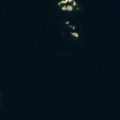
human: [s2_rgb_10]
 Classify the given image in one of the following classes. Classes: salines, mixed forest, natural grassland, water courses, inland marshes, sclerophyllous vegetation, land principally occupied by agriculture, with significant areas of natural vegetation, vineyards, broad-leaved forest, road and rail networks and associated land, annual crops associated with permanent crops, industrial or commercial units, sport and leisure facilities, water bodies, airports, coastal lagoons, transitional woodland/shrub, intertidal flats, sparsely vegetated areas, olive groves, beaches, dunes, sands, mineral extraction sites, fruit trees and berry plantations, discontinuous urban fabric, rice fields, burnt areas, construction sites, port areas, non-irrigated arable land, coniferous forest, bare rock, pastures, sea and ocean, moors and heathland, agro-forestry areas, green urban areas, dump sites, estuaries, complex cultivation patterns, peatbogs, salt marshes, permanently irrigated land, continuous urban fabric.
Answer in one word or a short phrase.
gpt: sea and ocean